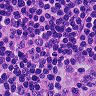
Metastatic tissue present: no